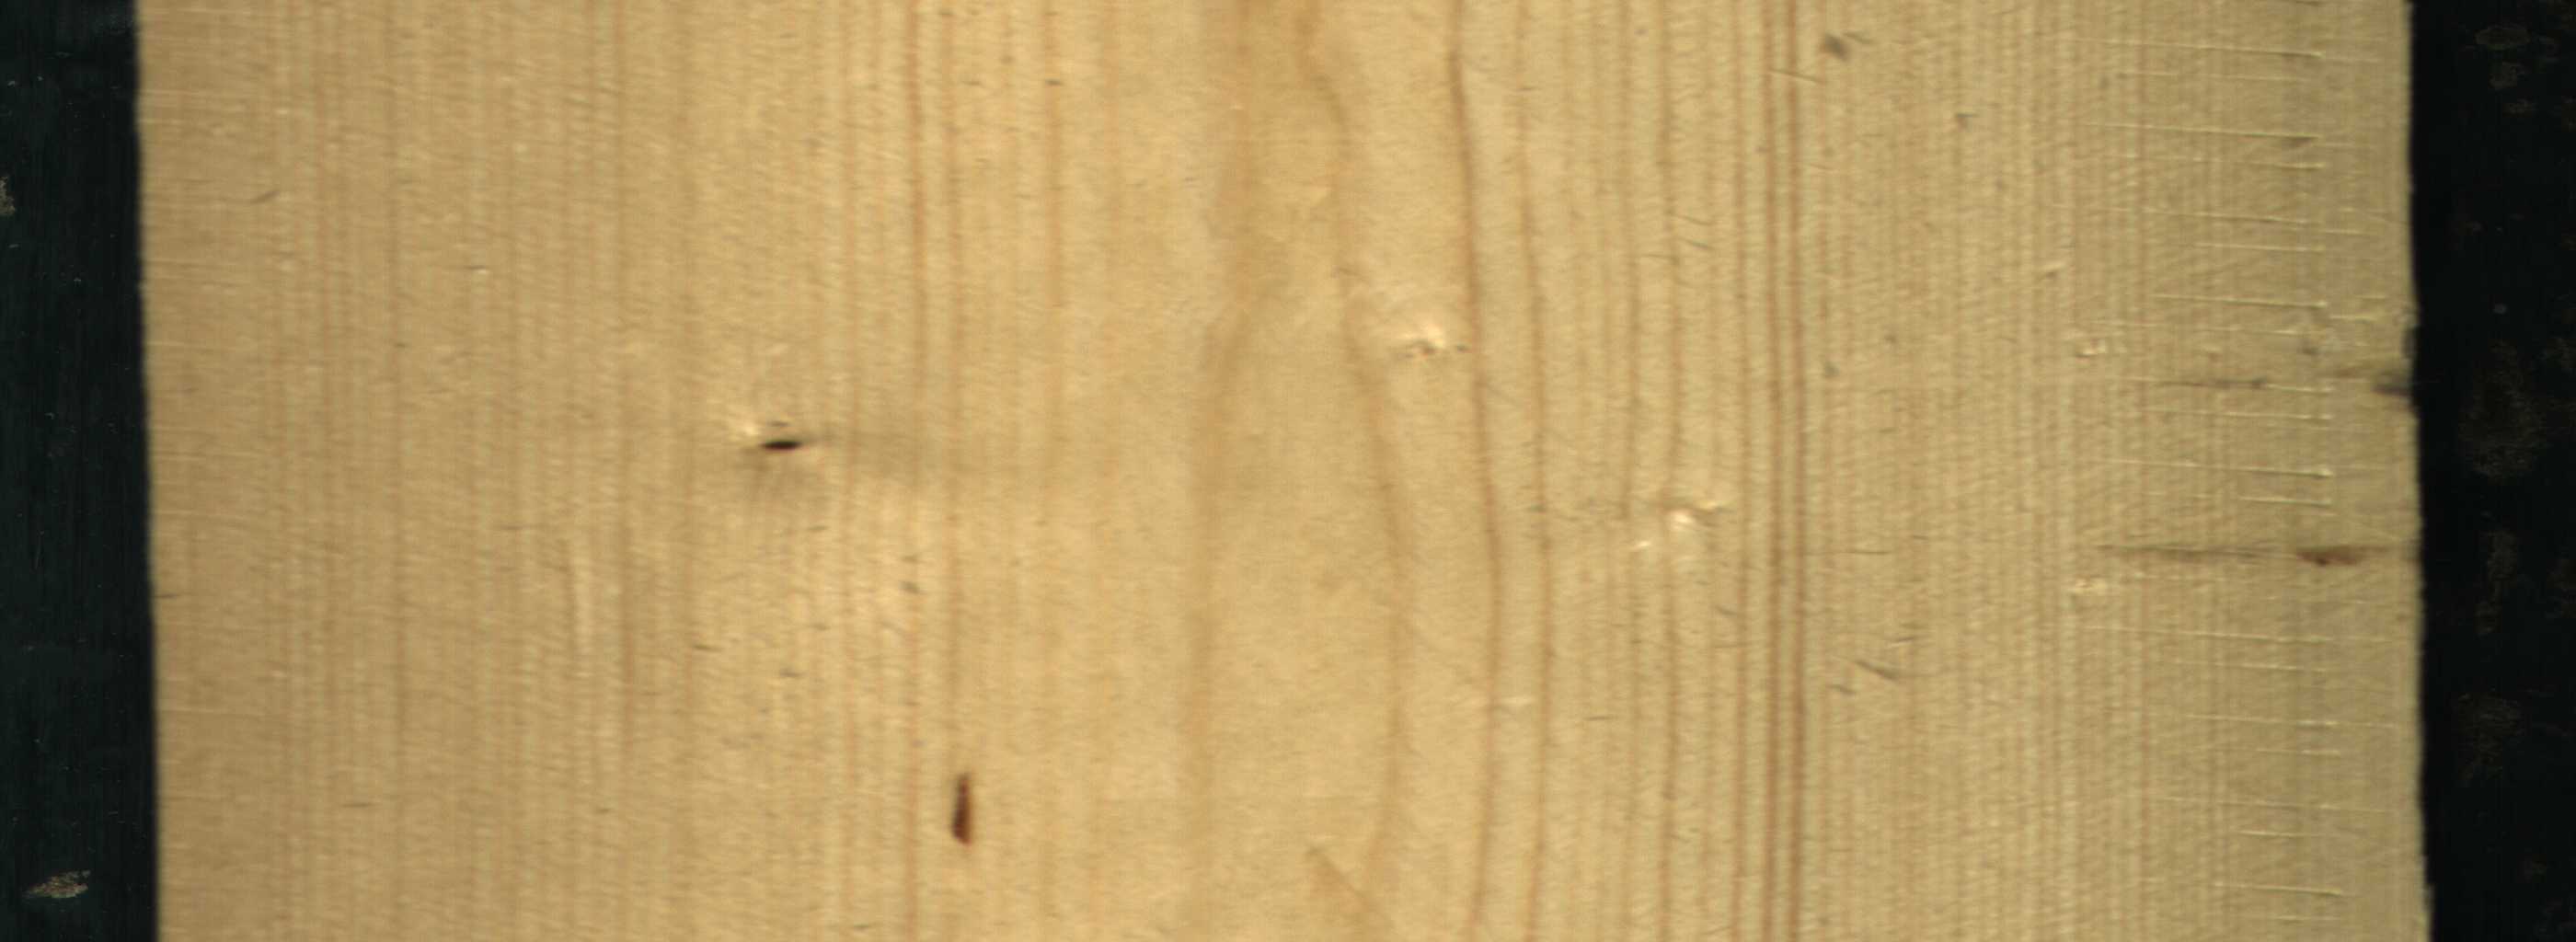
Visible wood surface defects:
resin
Dead_Knot